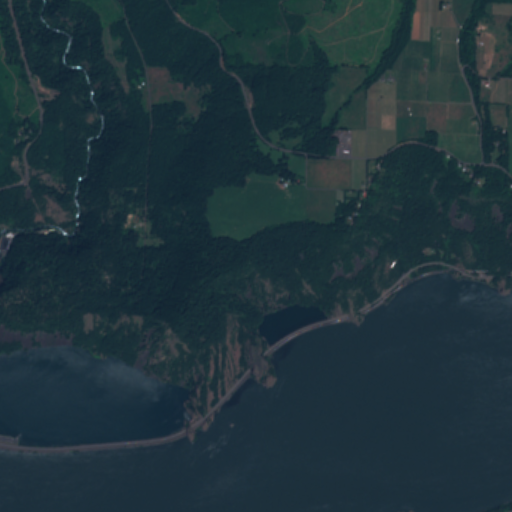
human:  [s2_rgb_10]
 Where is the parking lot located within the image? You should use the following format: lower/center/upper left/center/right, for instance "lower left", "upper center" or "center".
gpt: The parking lot is located in the center left of the image.
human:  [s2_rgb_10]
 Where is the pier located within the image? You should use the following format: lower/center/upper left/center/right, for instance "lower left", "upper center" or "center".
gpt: The pier is located in the lower left of the image.
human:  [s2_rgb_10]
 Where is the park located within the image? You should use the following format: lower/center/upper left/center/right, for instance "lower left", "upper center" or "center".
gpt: There is no park in the image.